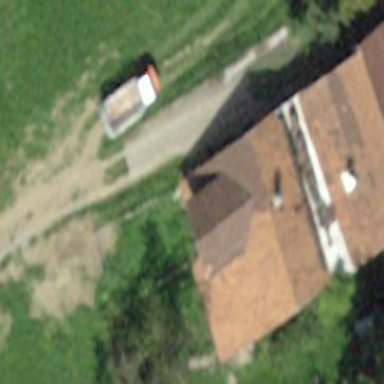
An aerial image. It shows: Farm building.